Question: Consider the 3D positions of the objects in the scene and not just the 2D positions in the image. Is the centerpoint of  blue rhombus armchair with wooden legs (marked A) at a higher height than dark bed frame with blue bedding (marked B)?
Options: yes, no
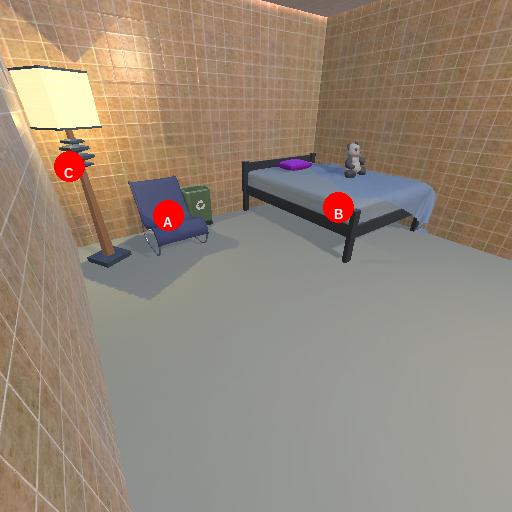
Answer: yes